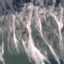
Label: HerbaceousVegetation